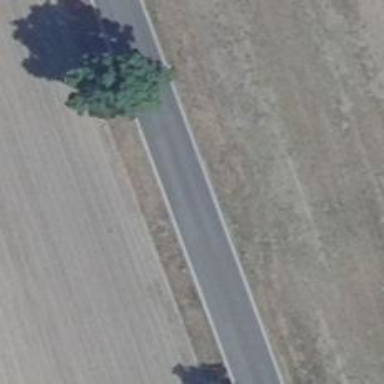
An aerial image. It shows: Deciduous tree with broadleaved leaves.